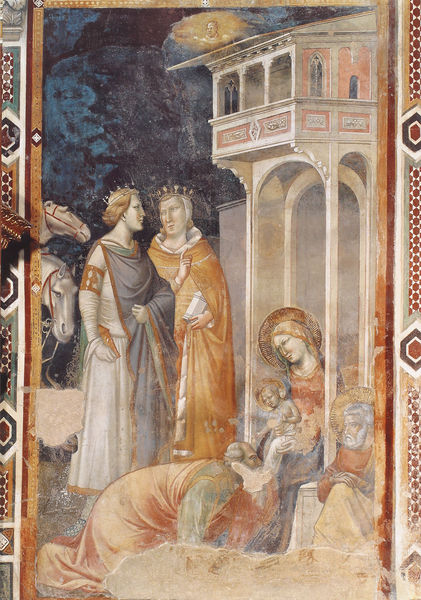
Titel: Baroncellikapelle: Marienleben
Künstler: Taddeo Gaddi
Standort: Florenz, S. Croce, Baroncellikapelle (EU - I - Toskana)
Schlagwörter: blau, gott, himmel, weiß, gelb, menschen, bunt, frau, hintergrund, kleider, licht, männer, nacht, säulen, terasse, gebäude, haus, rot, wolke, ornament, bart, architektur, johannes, rahmen, gewand, gold, mantel, drei, eltern, kind, mutter, krone, renaissance, esel, pferd, pferde, engel, balkon, füße, rahmung, sitz, italien, könig, wandgemälde, wandmalerei, arkade, loggia, mond, orient, knien, geschenk, beten, gebet, heiligenschein, christus, jesus, religiös, weihrauch, stall, könige, heilige, fresko, heilig, maria, madonna, anbetung, ochse, schäfer, josef, joseph, fesnter, geburt, bauwerk, kronen, jesuskind, geburt christi, freske, beschädigt, gottvater, buchmalerei, muttergottes, bethlehem, betlehem, myrrhe, drei könige, anbetung der könige, oriantalisch, weißen, 2, herrrscher, balkkon, maaria, könige heilige drei könige, heiligenschein kronen, geburt chirsi, heijlige